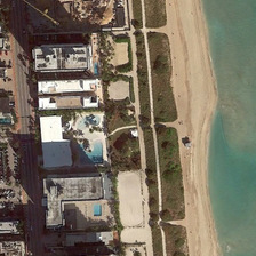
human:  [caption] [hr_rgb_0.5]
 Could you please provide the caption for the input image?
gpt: There are many buildings in the resort near the sea.

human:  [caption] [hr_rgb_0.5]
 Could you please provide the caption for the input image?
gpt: Many buildings in a resort are close to an ocean.

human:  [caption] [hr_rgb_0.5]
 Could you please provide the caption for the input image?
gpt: Many of the buildings in the resort are close to the sea.

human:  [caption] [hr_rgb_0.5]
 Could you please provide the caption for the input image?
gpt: Many of the buildings are on the beach nearby.

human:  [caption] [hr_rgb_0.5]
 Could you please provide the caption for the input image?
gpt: Many EM buildings in a resort are close to an ocean.